Interaction volume radius: 10 \u00c5
Interaction volume height: 30 \u00c5
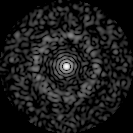
Disorder parameter: 0.8531